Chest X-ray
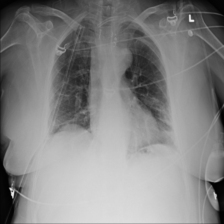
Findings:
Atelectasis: positive
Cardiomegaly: negative
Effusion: negative
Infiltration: negative
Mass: negative
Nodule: negative
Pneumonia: negative
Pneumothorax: negative
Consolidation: negative
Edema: negative
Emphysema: negative
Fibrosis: negative
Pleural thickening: negative
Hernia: negative